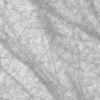
Label: not_dusty